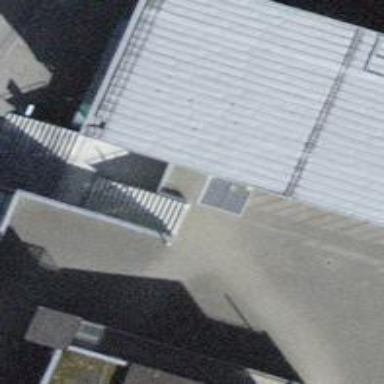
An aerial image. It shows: Road with steps.